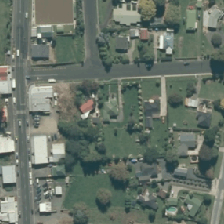
Land cover: urban_parkland